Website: lowes
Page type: customer-info-address
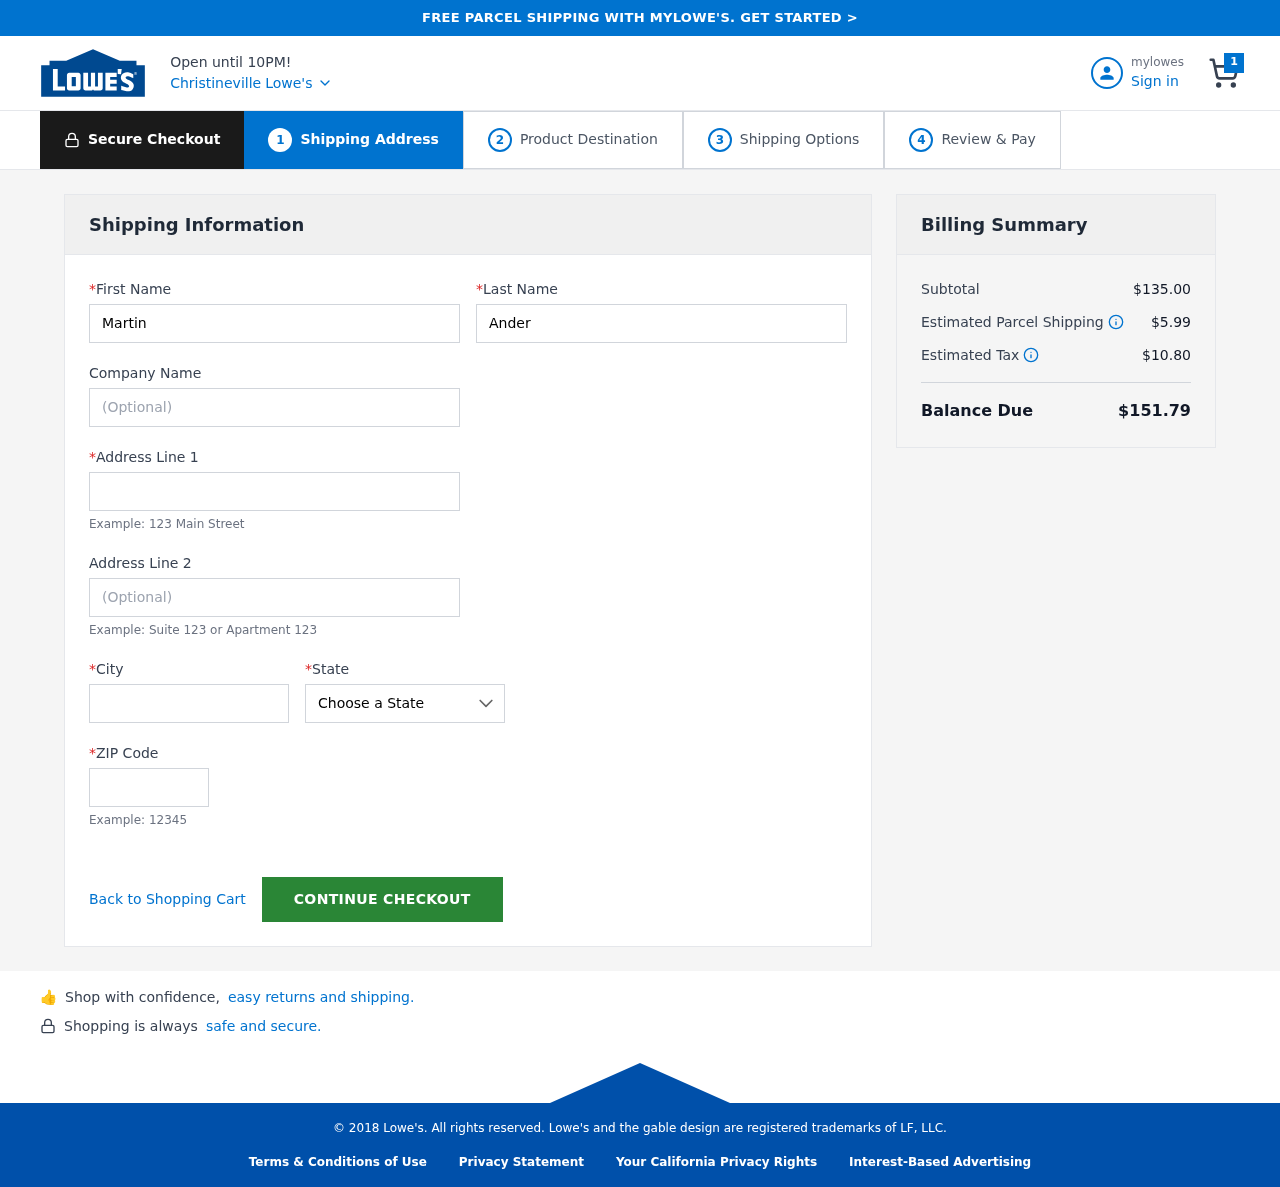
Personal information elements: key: PII_CITY
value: Christineville
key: PII_COMPANY
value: Vasquez-Lee
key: PII_FIRSTNAME
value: Martin
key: PII_LASTNAME
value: Anderson
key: PII_POSTCODE
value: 47521
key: PII_STATE
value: Hawaii
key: PII_STREET
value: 1181 Frederick Route Apt. 394
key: PII_STREET2
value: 170 Brenda Underpass
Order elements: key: ORDER_NUM_ITEMS
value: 1
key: ORDER_SUBTOTAL
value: $135.00
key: ORDER_SHIPPING_COST
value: $5.99
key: ORDER_TAX
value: $10.80
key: ORDER_TOTAL
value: $151.79